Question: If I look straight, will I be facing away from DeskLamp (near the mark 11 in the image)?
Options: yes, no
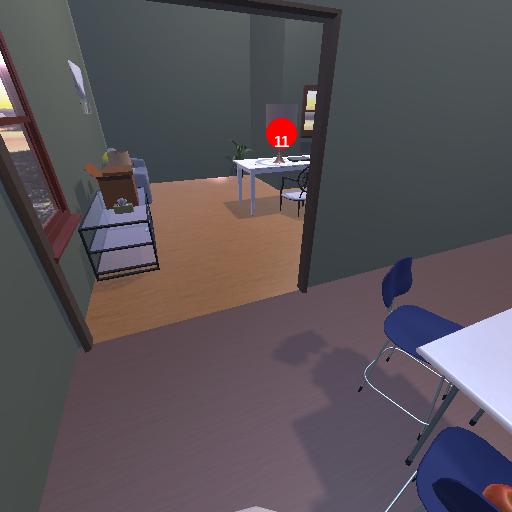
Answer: yes